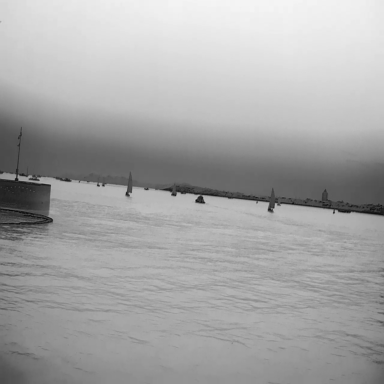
There is a container_ship in the infrared image.